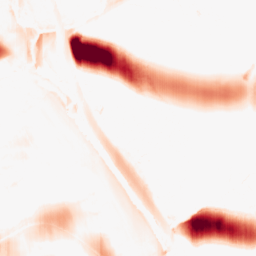
Category: morphological
Decomposition family: morphological_ellipse
Decomposition parameters: operation: opening
width: 50
height: 5
Upsampling method: bilinear
Upsampling parameters: scale: 2
Upsampling scale: 2